Question: Count the number of objects in the diagram.
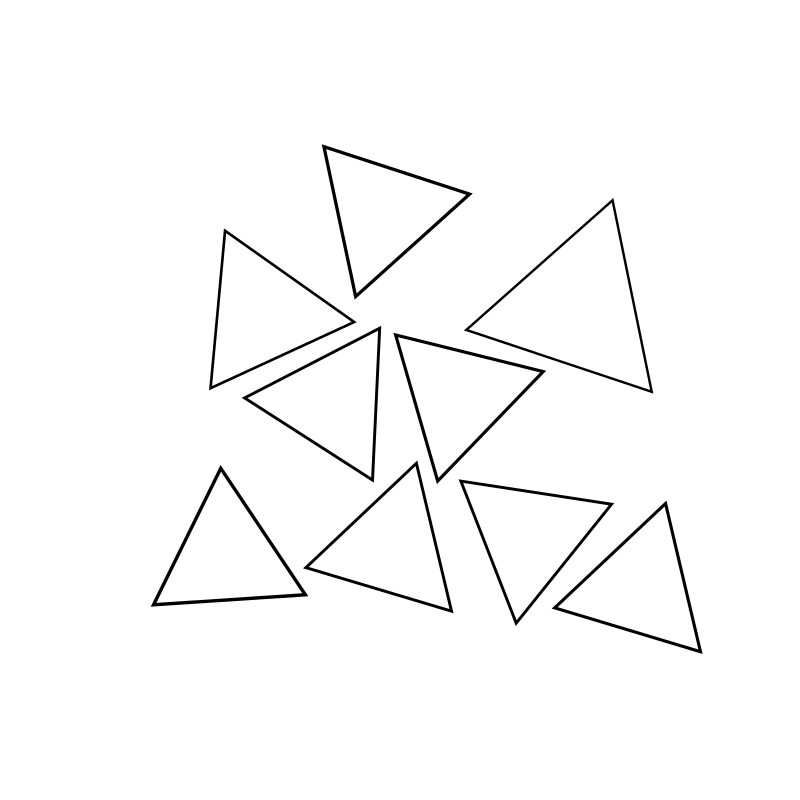
Answer: 9